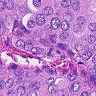
Metastatic tissue present: yes